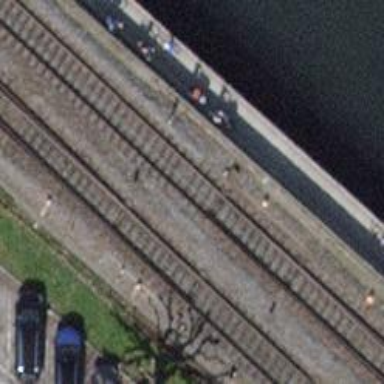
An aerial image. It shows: Railway switch.